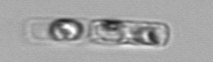
Label: Guinardia_delicatula_TAG_internal_parasite